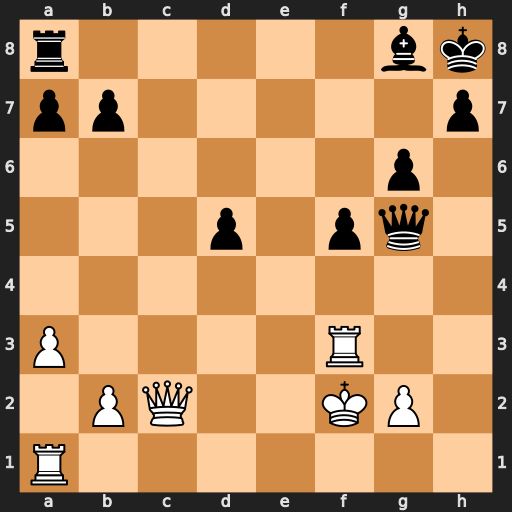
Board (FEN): r5bk/pp5p/6p1/3p1pq1/8/P4R2/1PQ2KP1/R7
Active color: w
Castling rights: -
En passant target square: -
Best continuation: Qc3+ d4 Qxd4+ Qf6 Qxf6#